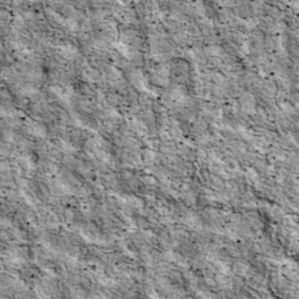
Label: non_frost